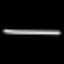
Label: line